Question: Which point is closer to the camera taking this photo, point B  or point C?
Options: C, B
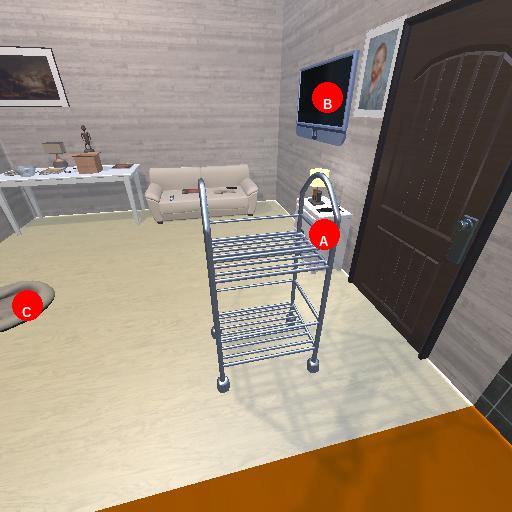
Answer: C